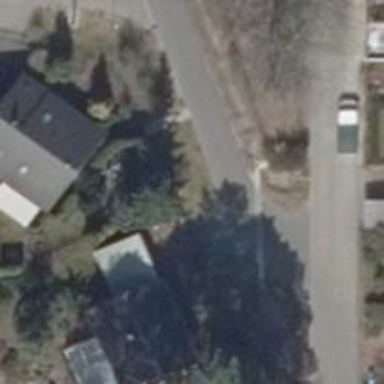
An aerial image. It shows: Residential road.